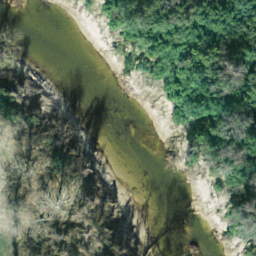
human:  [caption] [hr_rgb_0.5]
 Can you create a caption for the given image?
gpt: It is a river with a dense forest on both banks of the river .

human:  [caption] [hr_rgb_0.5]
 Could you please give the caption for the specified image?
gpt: Lots of green plants flourish on both banks of the river .

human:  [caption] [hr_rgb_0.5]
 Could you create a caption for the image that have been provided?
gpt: Green plants flourish on both banks of the river .

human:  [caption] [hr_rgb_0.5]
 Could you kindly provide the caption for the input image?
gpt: A river with a dense forest on both banks of the river .

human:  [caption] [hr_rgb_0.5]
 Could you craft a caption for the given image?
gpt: A river goes through a dense forest .